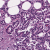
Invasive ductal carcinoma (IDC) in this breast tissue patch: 1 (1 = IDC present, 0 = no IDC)